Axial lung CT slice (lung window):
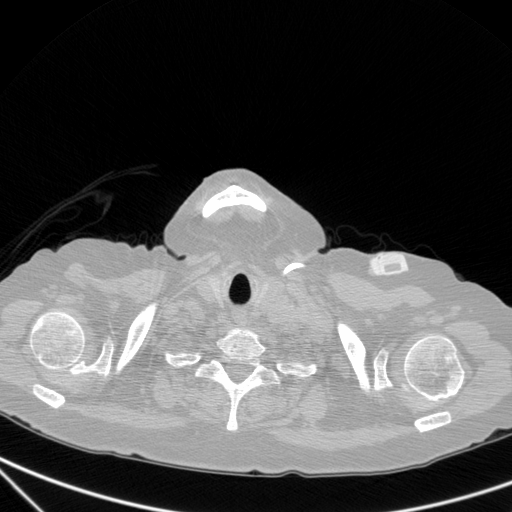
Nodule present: no